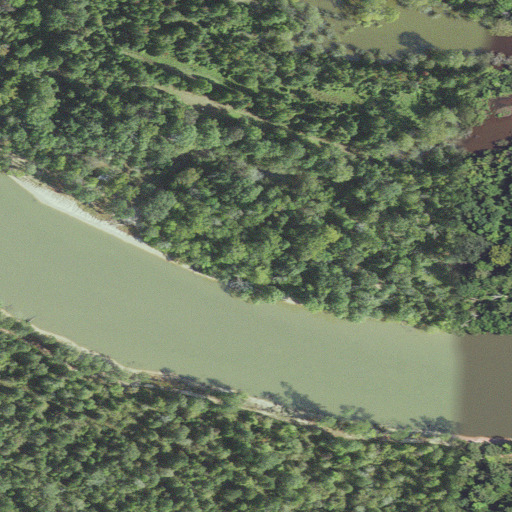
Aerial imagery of island in Arkansas named Jacks Island containing woody wetlands, open water, open development, low intensity development, medium intensity development, evergreen forest, and herbaceous wetlands